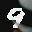
Label: 9